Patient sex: F
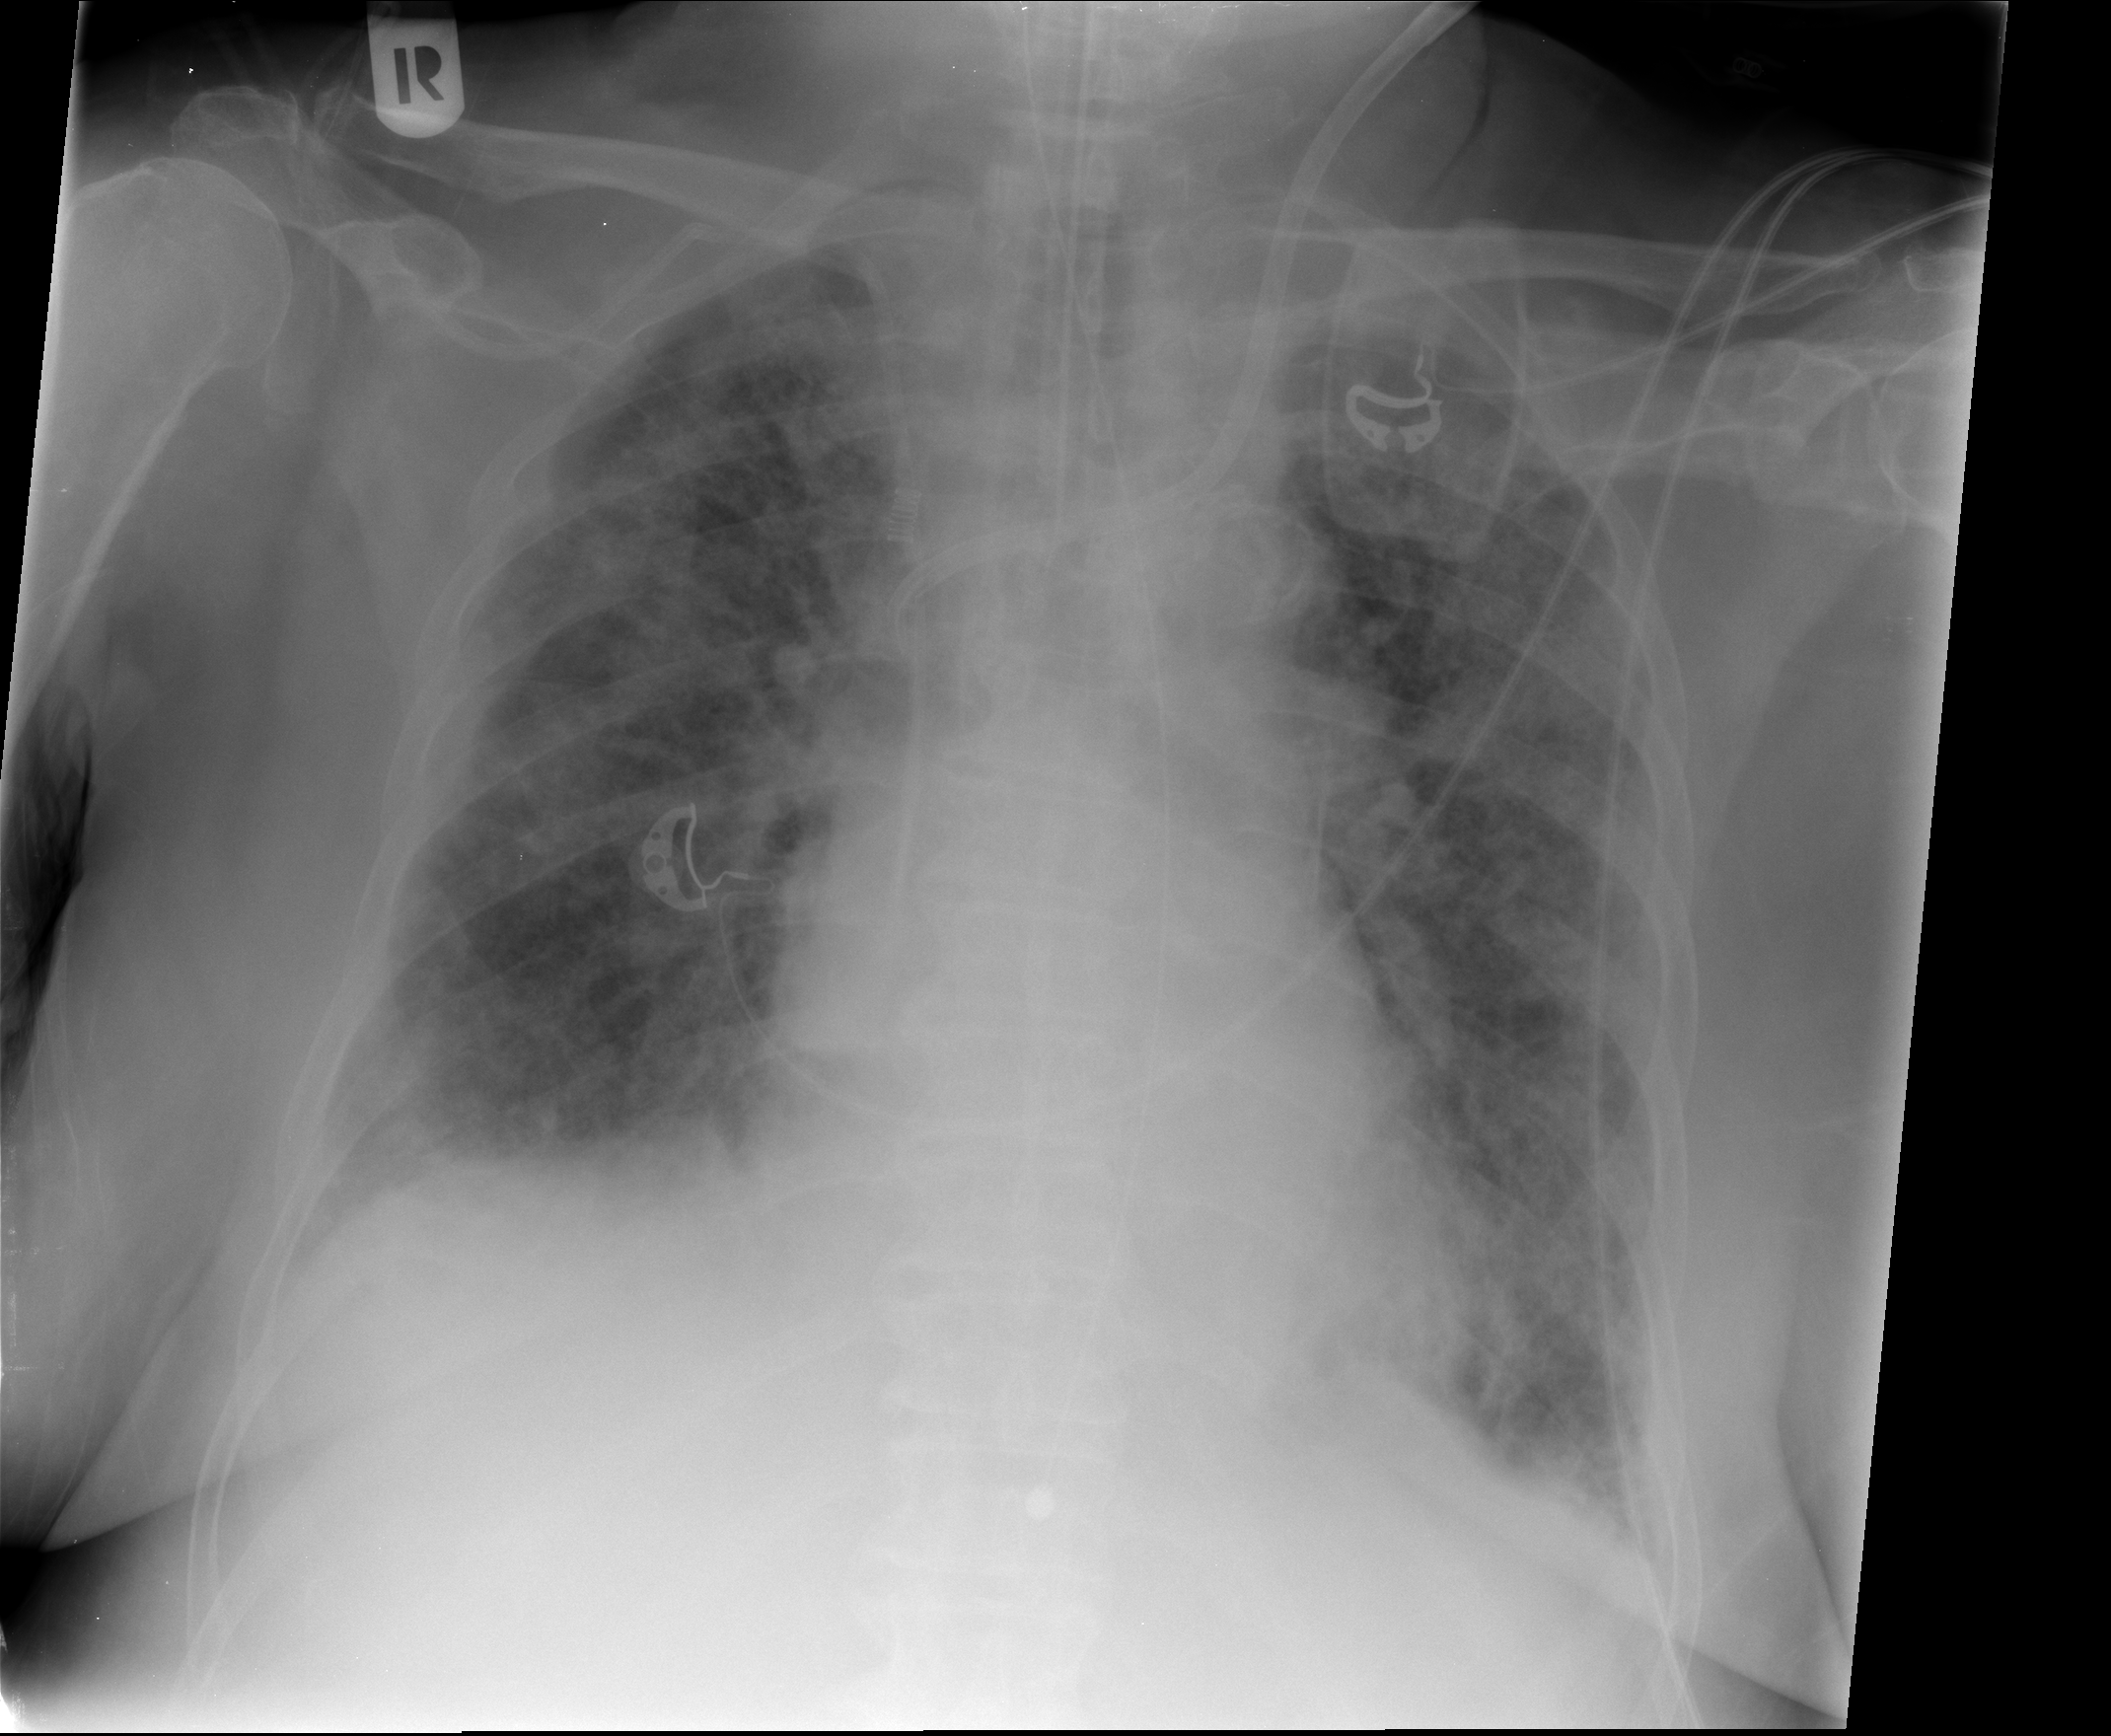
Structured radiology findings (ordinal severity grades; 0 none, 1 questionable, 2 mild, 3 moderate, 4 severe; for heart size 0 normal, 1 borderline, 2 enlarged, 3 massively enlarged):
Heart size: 0
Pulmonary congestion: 2
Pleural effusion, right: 1
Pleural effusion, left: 1
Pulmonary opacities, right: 2
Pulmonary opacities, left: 2
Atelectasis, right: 2
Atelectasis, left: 2